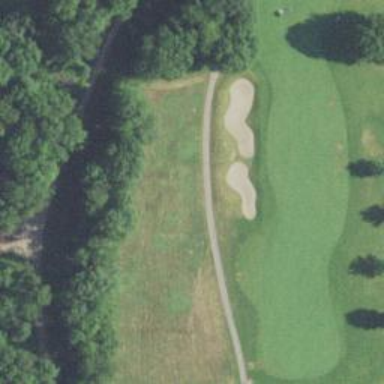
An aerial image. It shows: Path used for both walking and golf.